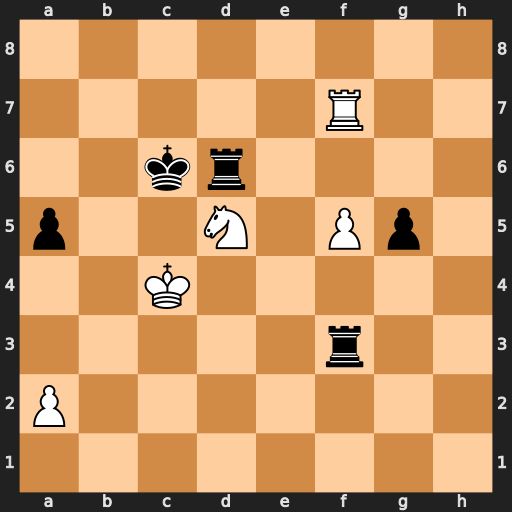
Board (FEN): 8/5R2/2kr4/p2N1Pp1/2K5/5r2/P7/8
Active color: w
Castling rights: -
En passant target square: -
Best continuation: Rc7#